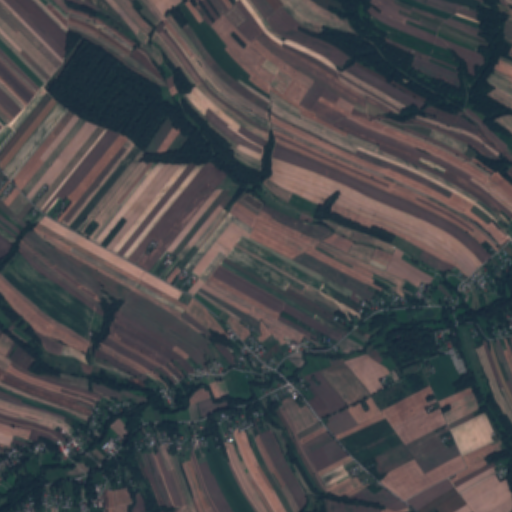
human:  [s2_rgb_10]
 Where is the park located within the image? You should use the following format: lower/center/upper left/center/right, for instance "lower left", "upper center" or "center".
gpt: The park is located in the lower right of the image.
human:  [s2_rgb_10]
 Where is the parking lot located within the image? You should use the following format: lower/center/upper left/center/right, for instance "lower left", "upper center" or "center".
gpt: The parking lot is located in the lower right of the image.
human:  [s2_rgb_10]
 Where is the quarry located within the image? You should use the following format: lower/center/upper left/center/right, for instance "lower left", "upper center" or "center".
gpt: The quarry is located in the lower left of the image.
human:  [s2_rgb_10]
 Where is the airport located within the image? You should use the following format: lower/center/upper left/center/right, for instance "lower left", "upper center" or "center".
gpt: There is no airport in the image.